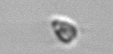
Label: Pyramimonas